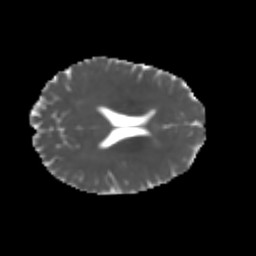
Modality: MD
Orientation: axial
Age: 23
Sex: male
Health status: healthy